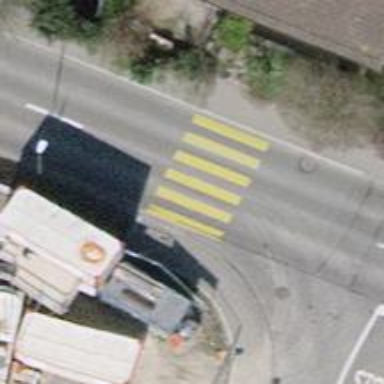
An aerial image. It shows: Uncontrolled footway crossing with markings.